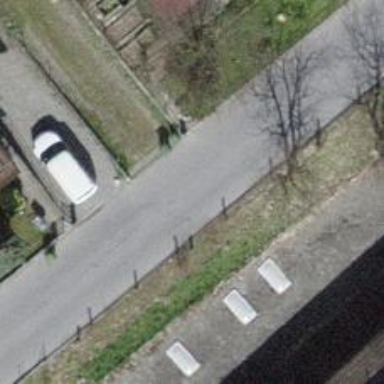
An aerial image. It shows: Asphalt road in residential area with opposite cycleway.